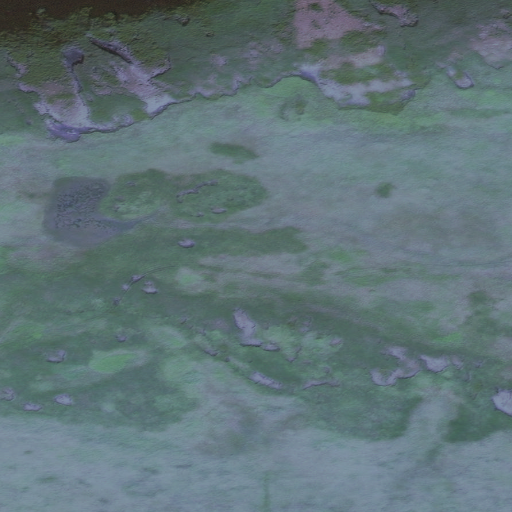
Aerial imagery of mountain in Alaska named Elbow Hill containing only unknown